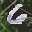
Label: 6